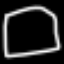
Label: square